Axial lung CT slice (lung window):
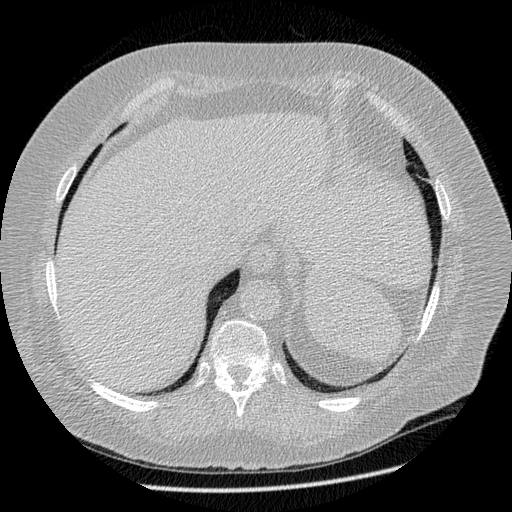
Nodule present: no